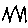
Label: zigzag